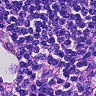
Metastatic tissue present: no